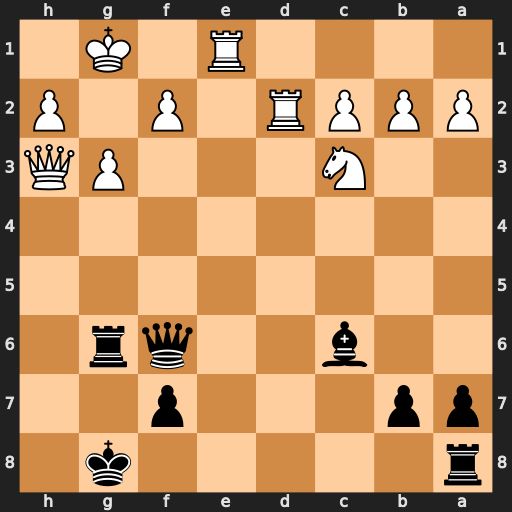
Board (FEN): r5k1/pp3p2/2b2qr1/8/8/2N3PQ/PPPR1P1P/4R1K1
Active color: b
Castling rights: -
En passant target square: -
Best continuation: Qf3 Re4 Bxe4 Nxe4 Qxe4